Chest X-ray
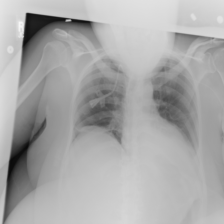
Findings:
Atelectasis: negative
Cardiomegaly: negative
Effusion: negative
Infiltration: negative
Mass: negative
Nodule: negative
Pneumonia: negative
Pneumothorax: negative
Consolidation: negative
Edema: negative
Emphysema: negative
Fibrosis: negative
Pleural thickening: negative
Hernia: negative